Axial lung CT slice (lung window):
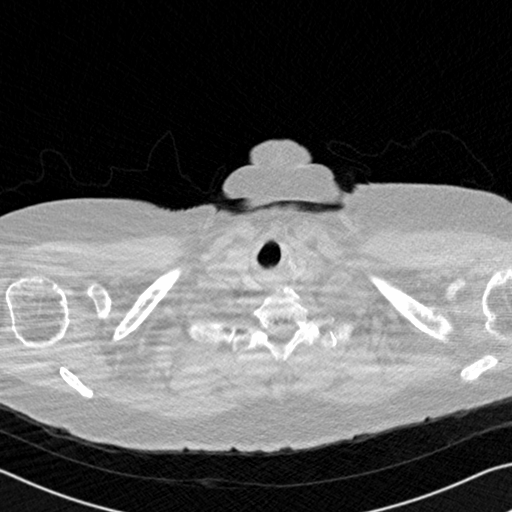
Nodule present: no